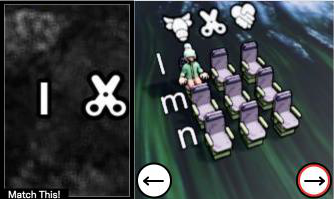
Task: seats
Answer: no